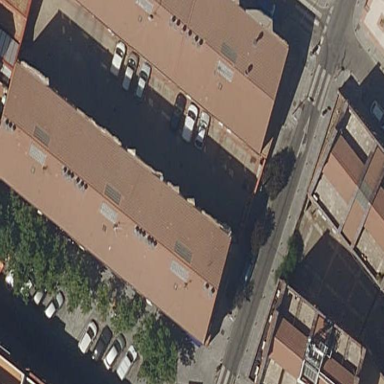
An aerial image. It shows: Image showing building with apartments.